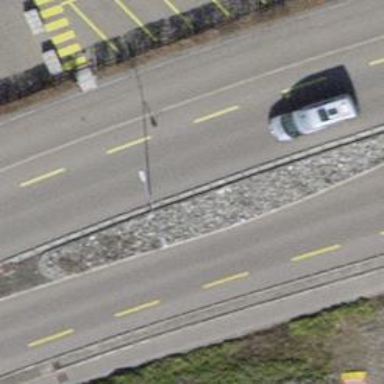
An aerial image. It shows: Traffic calming island.